Interaction volume radius: 5 \u00c5
Interaction volume height: 40 \u00c5
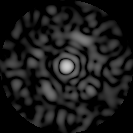
Disorder parameter: 0.8137